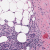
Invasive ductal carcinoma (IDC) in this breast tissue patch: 1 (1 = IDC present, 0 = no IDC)